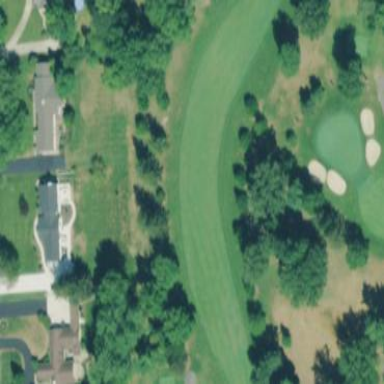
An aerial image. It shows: Lush grass fairway on golf course.